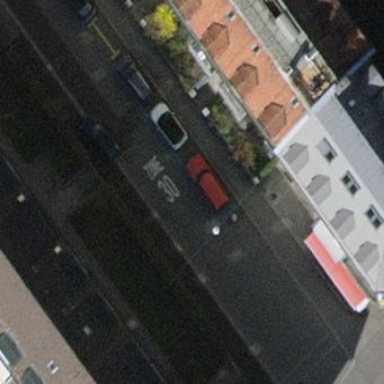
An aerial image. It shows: Parking lane area.